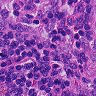
Metastatic tissue present: no